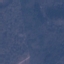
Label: Forest